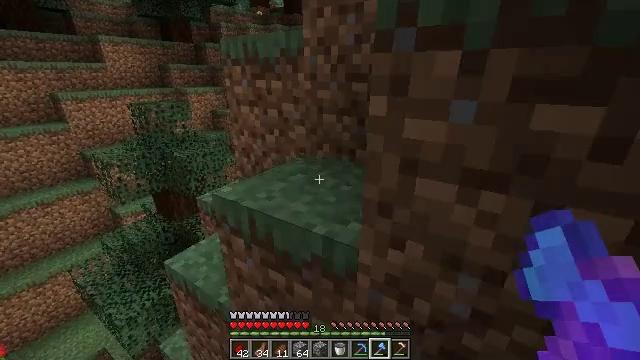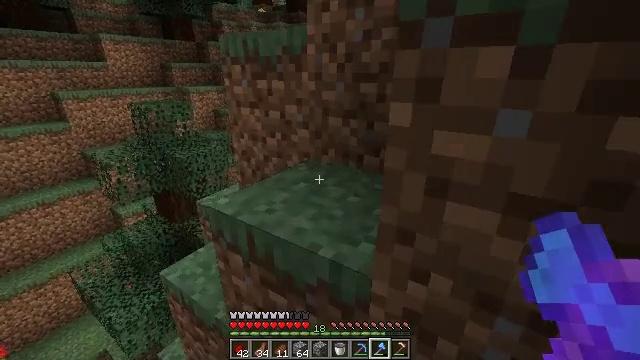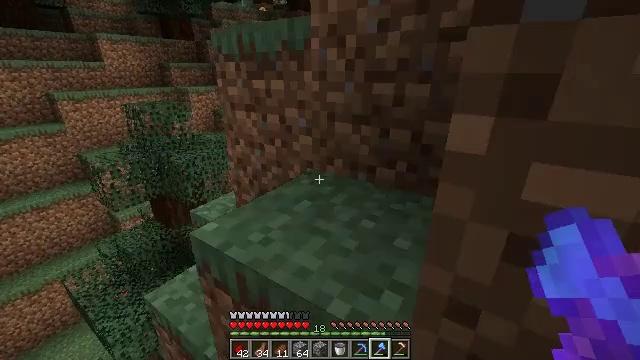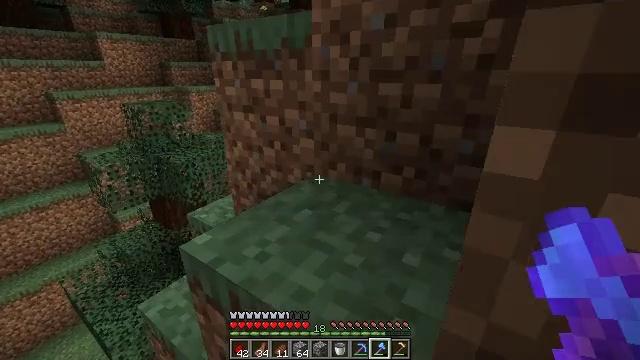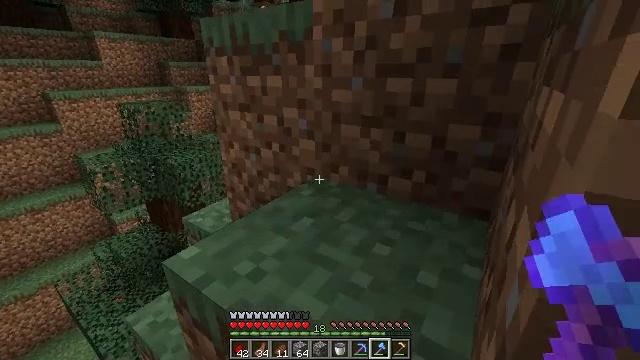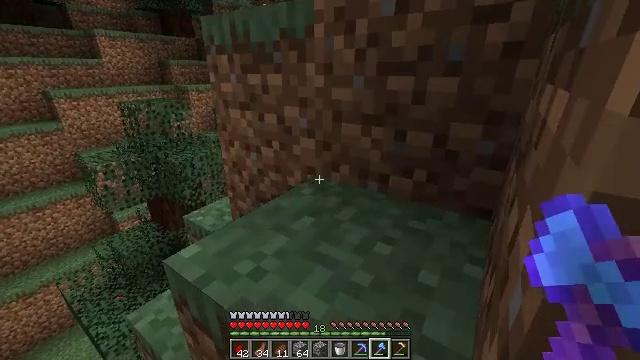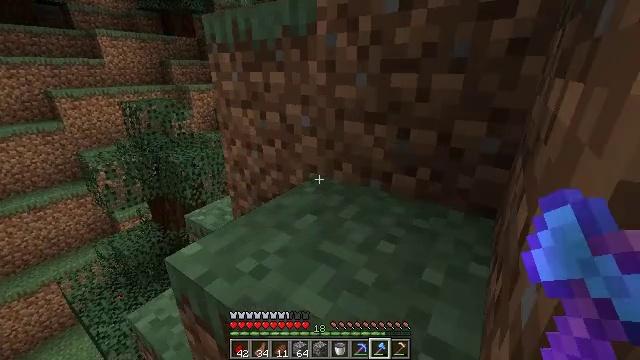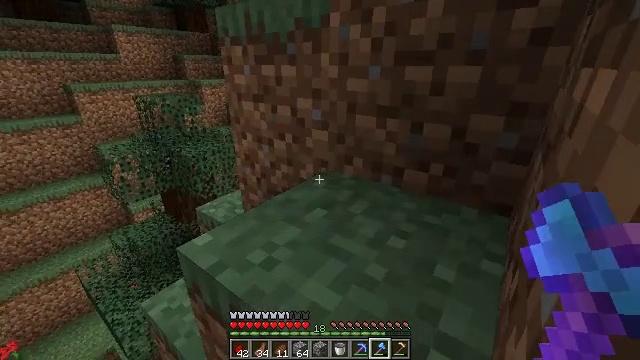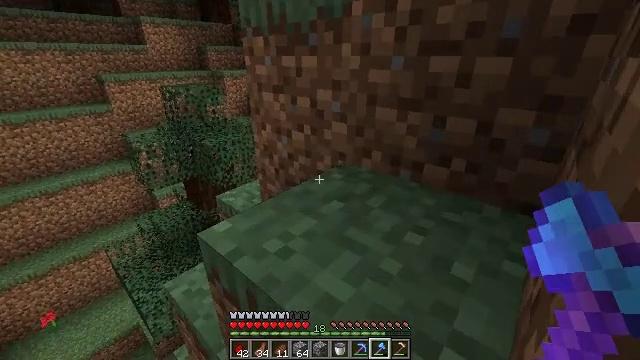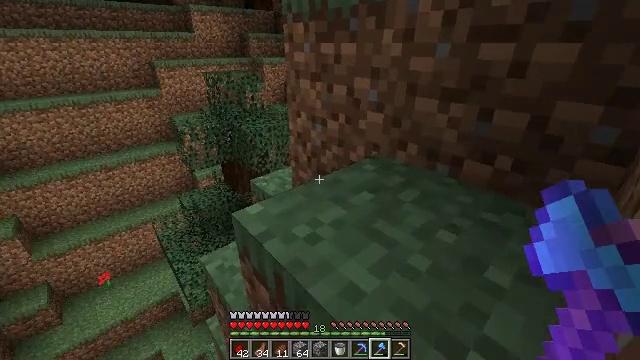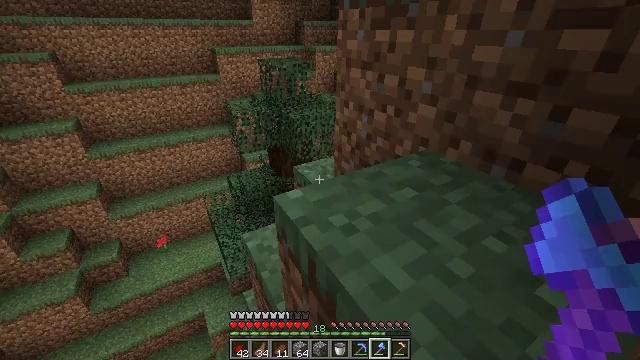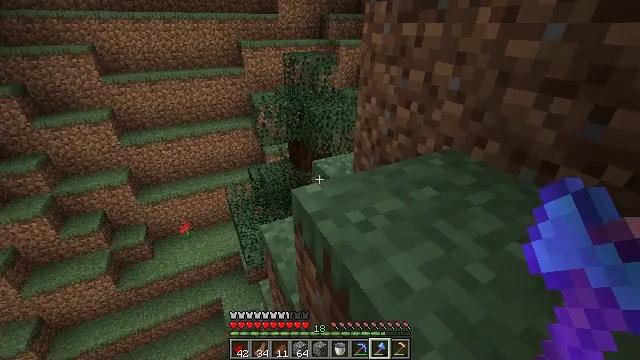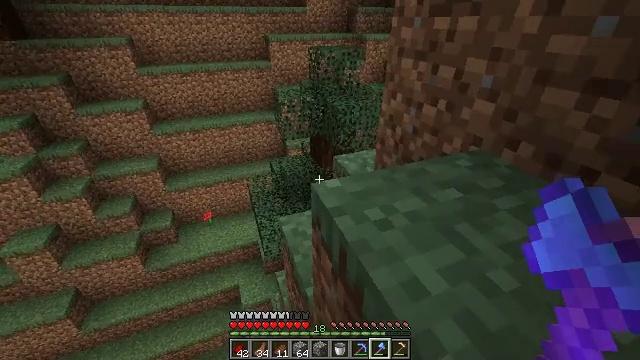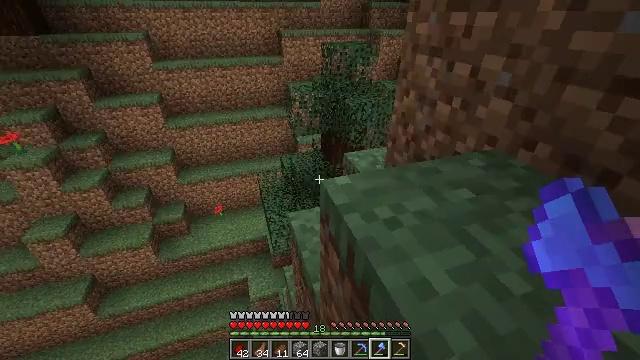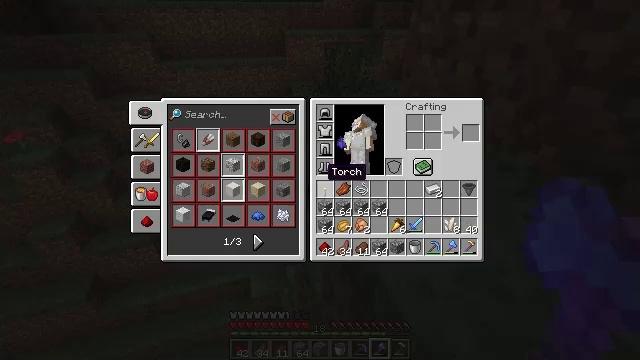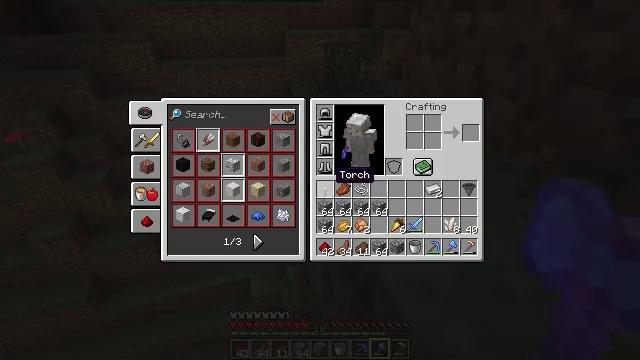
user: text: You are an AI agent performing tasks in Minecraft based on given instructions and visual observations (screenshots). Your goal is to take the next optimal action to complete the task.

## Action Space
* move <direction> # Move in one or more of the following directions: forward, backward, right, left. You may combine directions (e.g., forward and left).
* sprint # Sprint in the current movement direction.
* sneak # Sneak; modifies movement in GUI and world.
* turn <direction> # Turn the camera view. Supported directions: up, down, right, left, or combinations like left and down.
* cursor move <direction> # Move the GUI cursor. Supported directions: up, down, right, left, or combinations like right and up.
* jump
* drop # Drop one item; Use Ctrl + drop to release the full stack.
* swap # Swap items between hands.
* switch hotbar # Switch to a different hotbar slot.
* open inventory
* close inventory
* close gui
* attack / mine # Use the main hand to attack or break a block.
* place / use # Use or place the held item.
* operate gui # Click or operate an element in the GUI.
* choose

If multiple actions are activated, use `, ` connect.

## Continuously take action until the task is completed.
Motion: motion action
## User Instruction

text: Gather wheat by left-clicking on it.
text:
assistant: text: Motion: move forward
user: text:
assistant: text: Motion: move forward
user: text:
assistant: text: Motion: no_op
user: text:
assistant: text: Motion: no_op
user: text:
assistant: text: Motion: no_op
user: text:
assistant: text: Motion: no_op
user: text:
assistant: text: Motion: turn left
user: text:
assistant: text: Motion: turn left and down
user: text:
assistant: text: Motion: turn left and down
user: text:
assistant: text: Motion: turn left and down
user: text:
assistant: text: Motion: turn left and down
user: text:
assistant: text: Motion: turn left and down
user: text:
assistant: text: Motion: turn left
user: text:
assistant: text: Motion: close inventory
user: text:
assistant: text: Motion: turn right, close inventory
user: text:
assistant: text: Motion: close inventory
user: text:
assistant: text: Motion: close inventory
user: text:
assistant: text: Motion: no_op
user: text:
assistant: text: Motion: no_op
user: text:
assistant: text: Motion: no_op
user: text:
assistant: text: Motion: no_op
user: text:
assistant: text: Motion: no_op
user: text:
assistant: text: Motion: turn down
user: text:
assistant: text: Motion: turn right and down
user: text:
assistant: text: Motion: turn right and down
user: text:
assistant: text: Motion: turn right and down
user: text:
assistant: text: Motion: turn right
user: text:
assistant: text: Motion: no_op
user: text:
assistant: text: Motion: no_op
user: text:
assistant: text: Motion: no_op